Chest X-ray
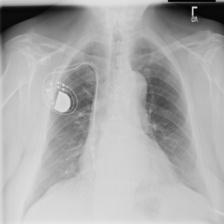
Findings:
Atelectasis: negative
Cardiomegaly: negative
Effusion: negative
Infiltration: negative
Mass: negative
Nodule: negative
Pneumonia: negative
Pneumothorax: negative
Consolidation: negative
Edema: negative
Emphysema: negative
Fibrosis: negative
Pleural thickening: negative
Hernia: negative